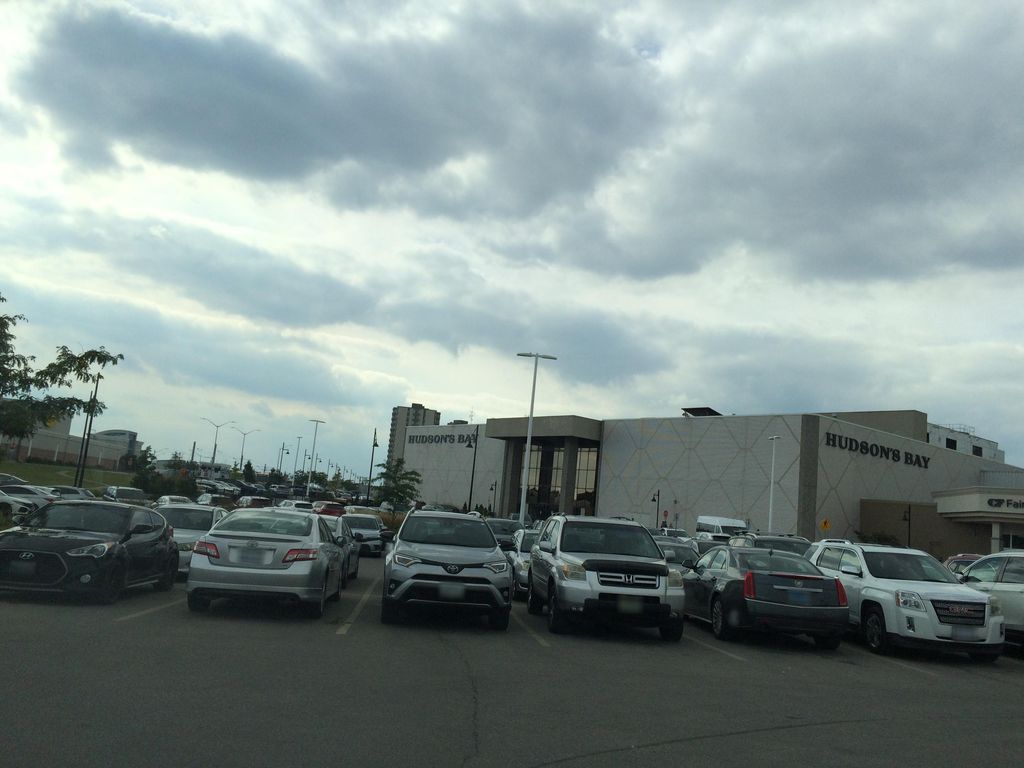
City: kitchener-waterloo